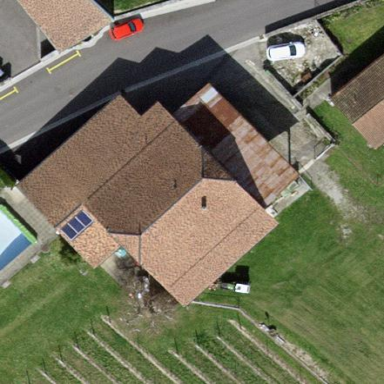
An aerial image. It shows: View of roof of building.